Question:
I need to center the values displayed inside columns of a treetableview, how Can i change the position from left to center?
'''
final TreeTableColumn<RootMaster, Integer> dataColumn = new TreeTableColumn<>("Data");
dataColumn.setEditable(false);
dataColumn.setMinWidth(300);
dataColumn.setCellValueFactory(new TreeItemPropertyValueFactory<RootMaster, Integer>("bu..."));
'''
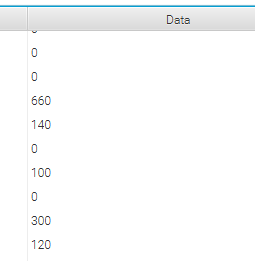
Answer: You need to set a 'cellFactory' on the 'TreeTableColumn' (as well as the 'cellValueFactory').
'''
dataColumn.setCellFactory(col -> {
TreeTableCell<RootMaster, Integer> cell = new TreeTableCell<RootMaster, Integer>() {
@Override
public void updateItem(Integer item, boolean empty) {
super.updateItem(item, empty);
if (empty) {
setText(null);
} else {
setText(item.toString());
}
}
};
cell.setAlignment(Pos.CENTER);
return cell ;
});
'''